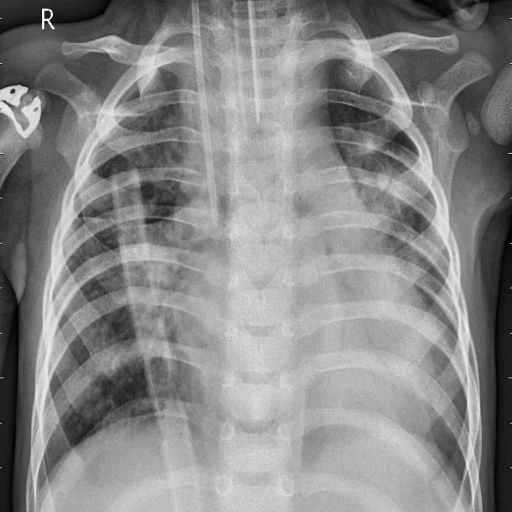
Finding: PNEUMONIA